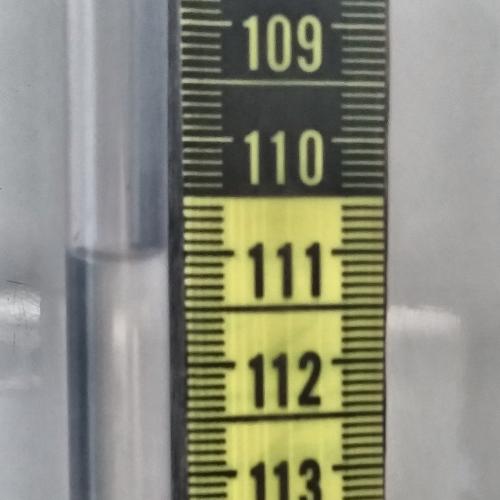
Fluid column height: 111.0 cm